Question: I'm having trouble with dynamic button in navbar. Here's the code:
'''
<ion-header>
<ion-navbar>
<button menuToggle>
<ion-icon name="menu"></ion-icon>
</button>
<ion-title>{{action.name}}</ion-title>
<ion-buttons end>
<button *ngIf="view.searchable">
<ion-icon name="search"></ion-icon>
</button>
<button *ngIf="view.creatable">
<ion-icon name="create"></ion-icon>
</button>
<button (click)="showMenu($event)">
<ion-icon name="more"></ion-icon>
</button>
</ion-buttons>
</ion-navbar>
</ion-header>
'''
Output:

Please help. Thanks!
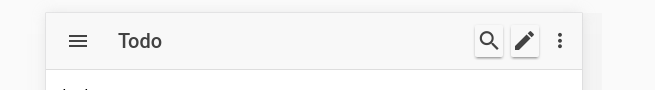
Answer: For some reason, the '*ngIf'is causing that issue (you can try by removing it, and the button is properly displayed). In order to solve it, you can change it like this:
'''
<ion-header>
<ion-navbar>
<button menuToggle>
<ion-icon name="menu"></ion-icon>
</button>
<ion-title>{{action.name}}</ion-title>
<ion-buttons *ngIf="view.searchable" end>
<button>
<ion-icon name="search"></ion-icon>
</button>
</ion-buttons>
<ion-buttons *ngIf="view.creatable" end>
<button>
<ion-icon name="create"></ion-icon>
</button>
</ion-buttons>
<ion-buttons end>
<button (click)="showMenu($event)">
<ion-icon name="more"></ion-icon>
</button>
</ion-buttons>
</ion-navbar>
</ion-header>
'''
Notice that I bind the '*ngIf'to the 'ion-buttons' element instead of the 'button' directly. Please take a look at this <URL>.